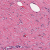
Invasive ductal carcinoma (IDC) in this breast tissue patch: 0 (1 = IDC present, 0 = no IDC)